Field crop: maize
Growth stage: 2
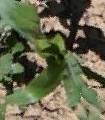
Species: maize